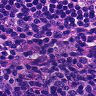
Metastatic tissue present: no